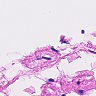
Metastatic tissue present: no